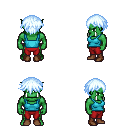
a pixel art fantasy rpg character, male body template, orc, green skin, teal pirate shirt, red pants, white cyan short bangs hairstyle, brown shoes, four views (front, back, left, right), 2x2 character sprite sheet, small pixel art, hard edges, no anti-aliasing